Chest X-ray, PA view. Patient: 5 years old, sex F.
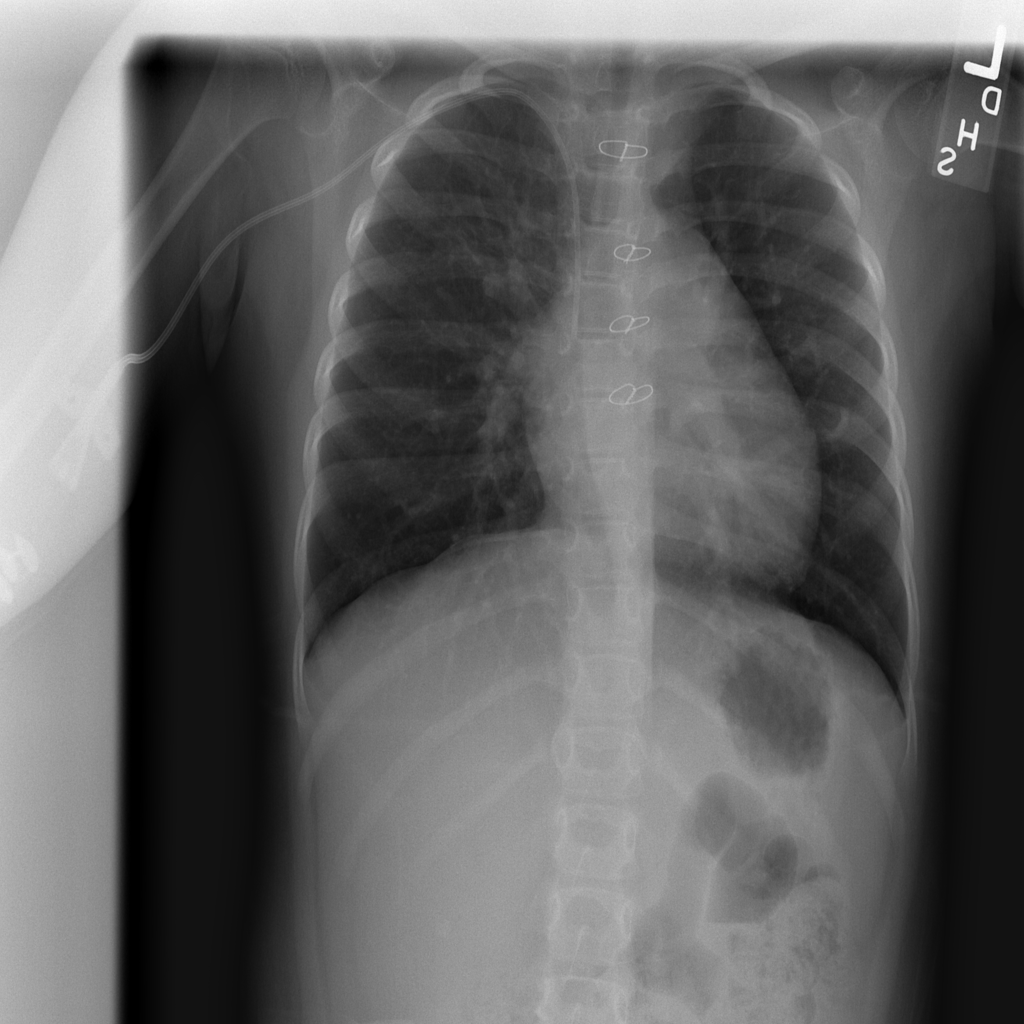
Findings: No Finding